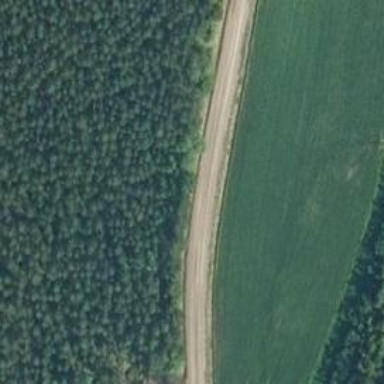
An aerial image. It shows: Tertiary road.